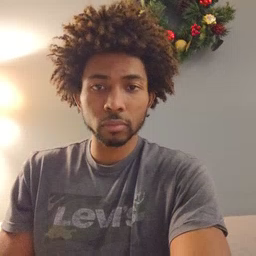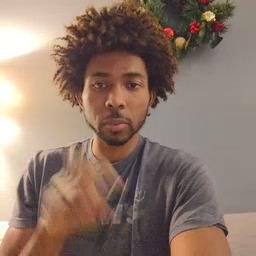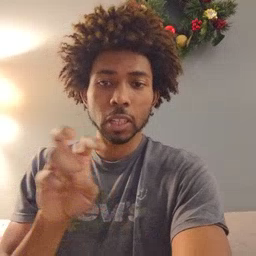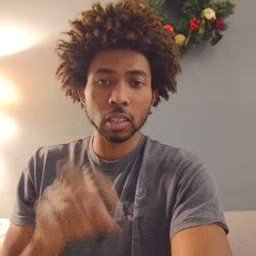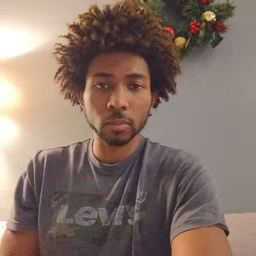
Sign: pizza